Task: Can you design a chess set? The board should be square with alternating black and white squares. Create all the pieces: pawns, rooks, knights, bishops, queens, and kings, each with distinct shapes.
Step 2123:
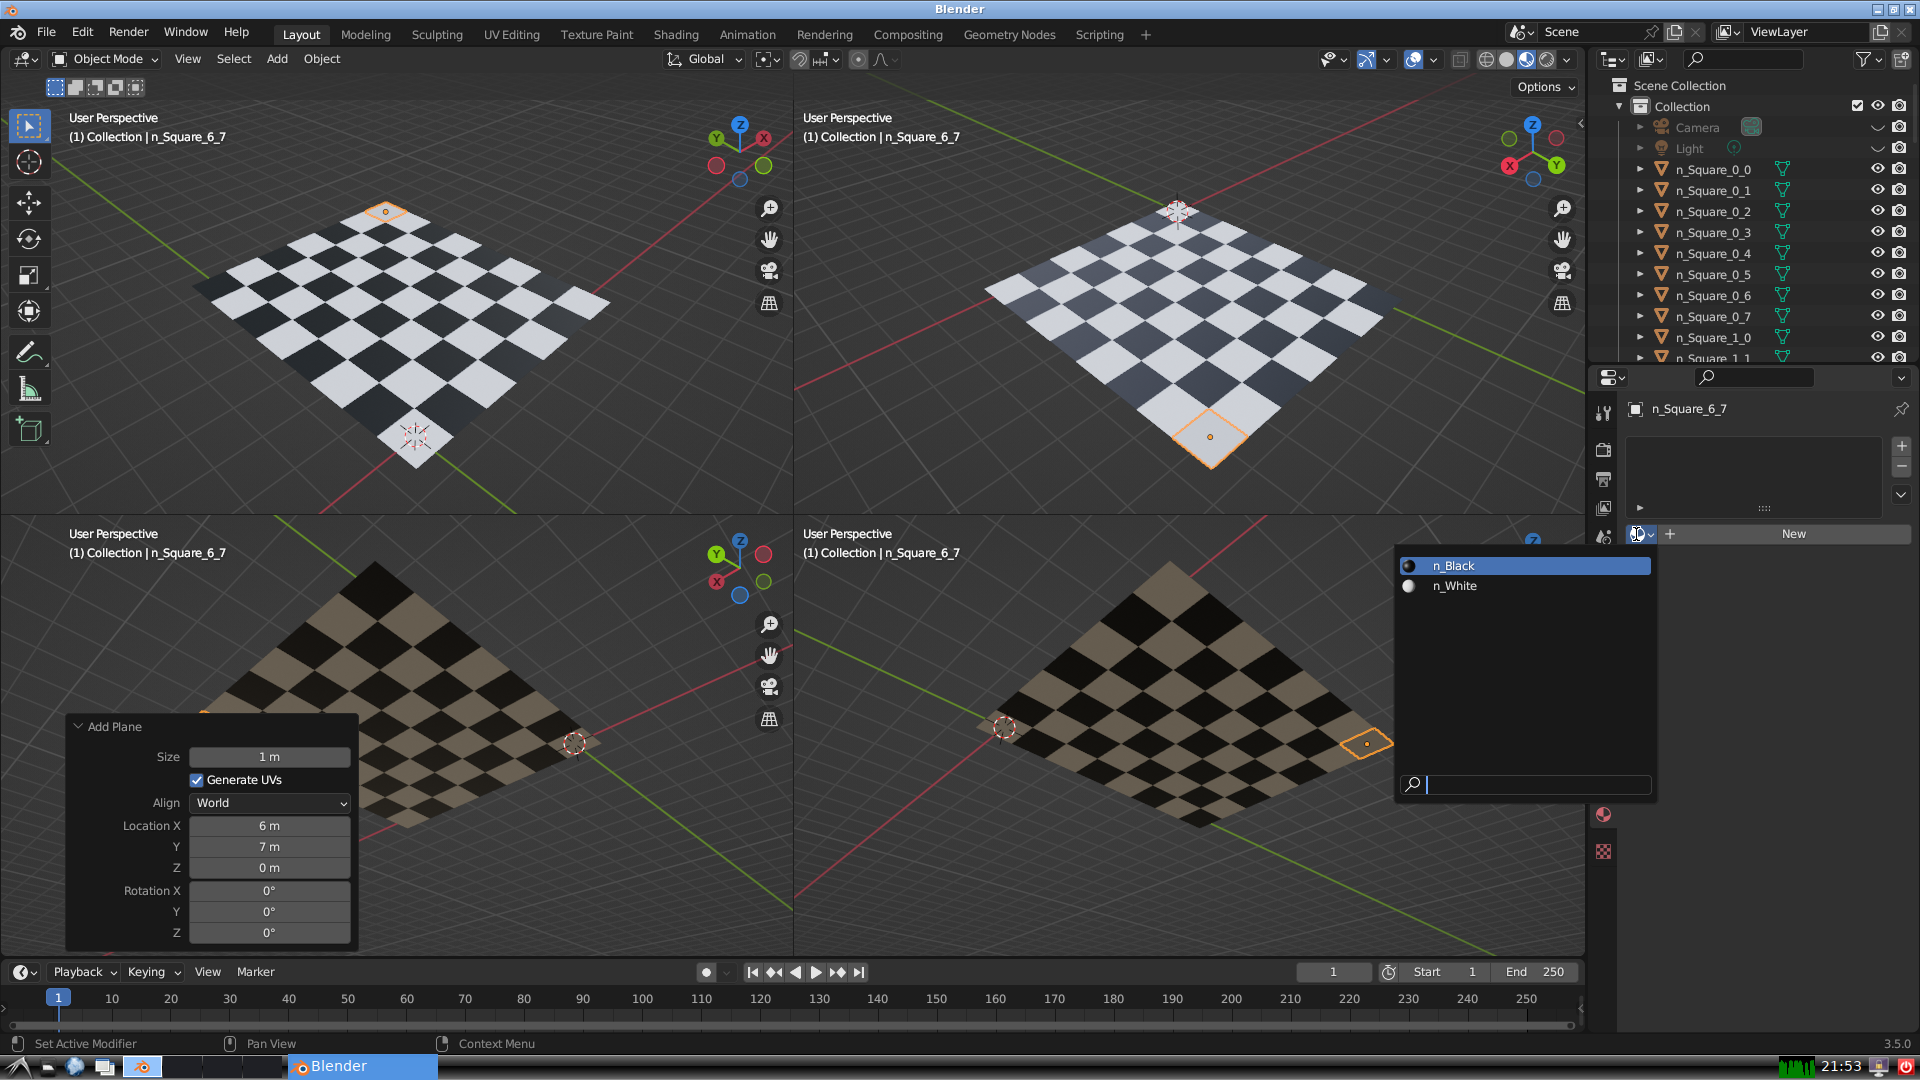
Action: input_text: n_Black